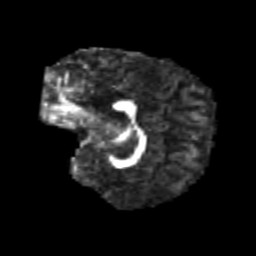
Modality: FA
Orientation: sagittal
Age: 8
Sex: male
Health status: healthy